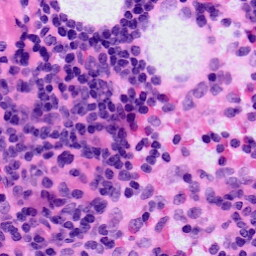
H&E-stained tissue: LymphNode